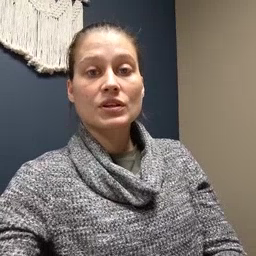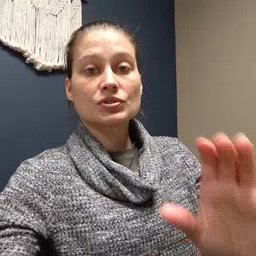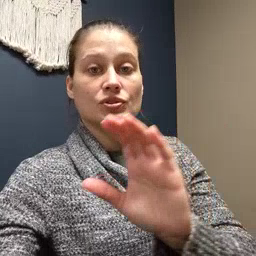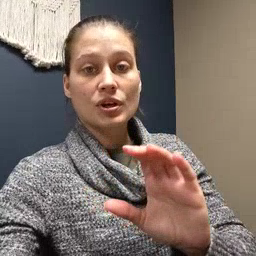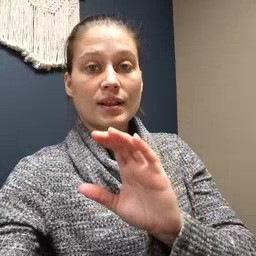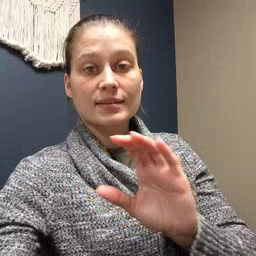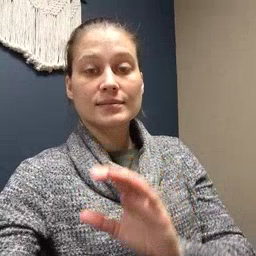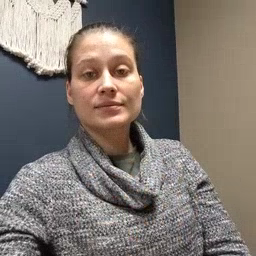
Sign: chocolate